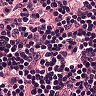
Metastatic tissue present: no